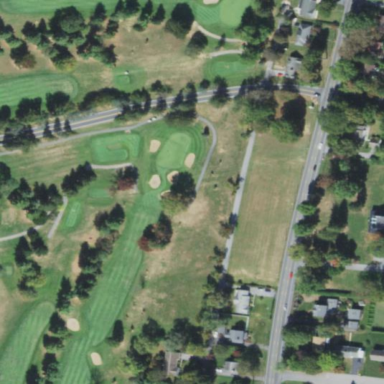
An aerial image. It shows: Grassy area designated as golf fairway.